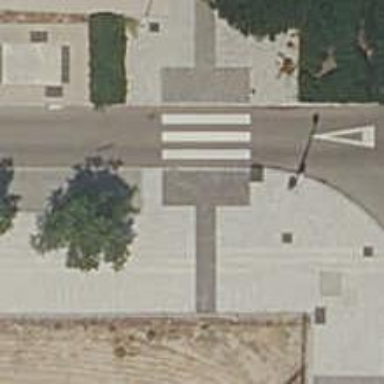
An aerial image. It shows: Uncontrolled crossing on the road.